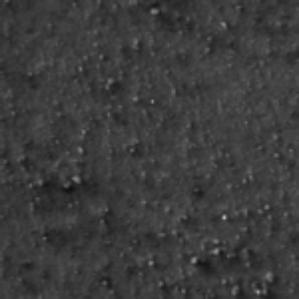
Label: frost